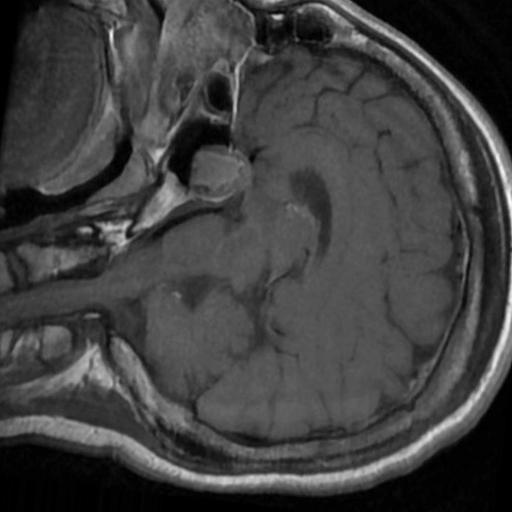
Label: brain_tumor